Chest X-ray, PA view. Patient: 49 years old, sex M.
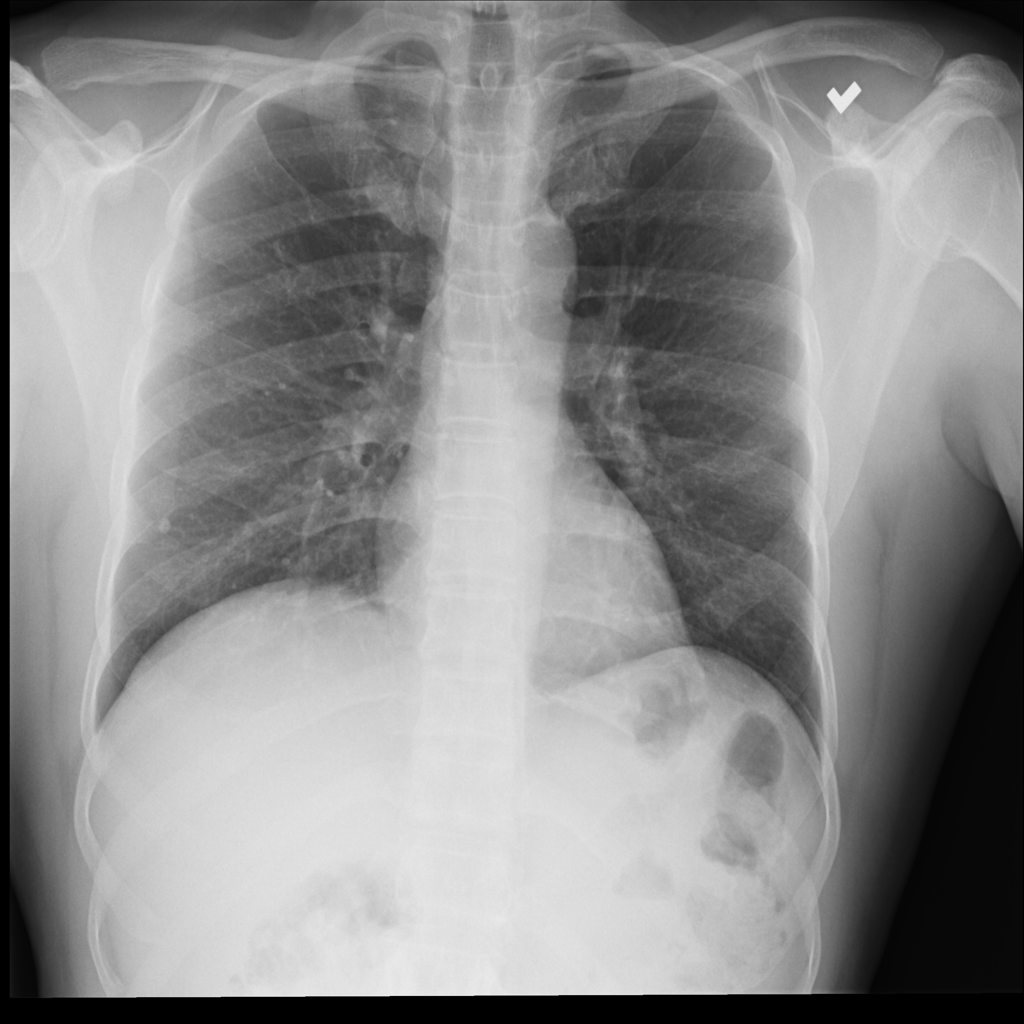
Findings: Infiltration